Field crop: maize
Growth stage: 2
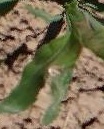
Species: maize